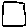
Label: square